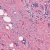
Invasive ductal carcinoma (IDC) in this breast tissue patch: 1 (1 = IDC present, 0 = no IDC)